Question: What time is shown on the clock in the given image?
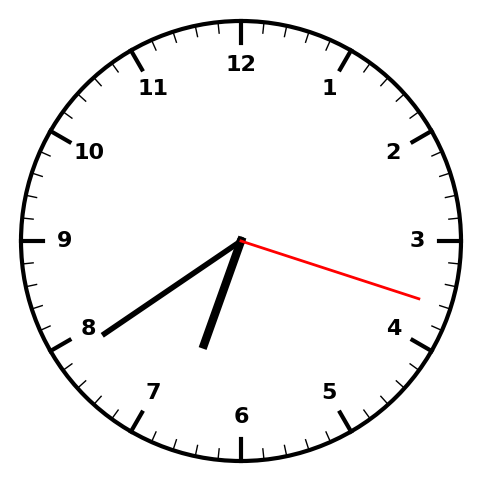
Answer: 06:39:18